Question: In Visual Studio 2010, in my view (cshtml), sometimes I have some code not accepted. Here is a concrete example:

I know this is not a real problem. I wonder if I can "edit" the rules of VS to stop telling me there is a problem for this 'nowrap'. I don't want to desactivate all the warnings.
Thanks.
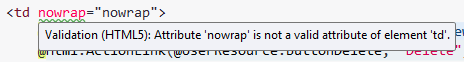
Answer: You could get around this particular warning by using a CSS rule.
'''
td {white-space:nowrap}
'''
<URL>